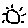
Label: sun